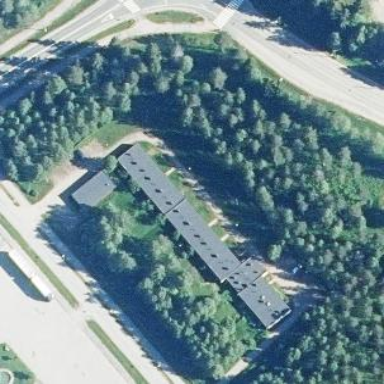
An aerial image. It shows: Terrace building.